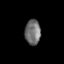
Tissue: prostate
Cell type: Epithelial cells
Senescence score: 0.3447
Nuclear area (px): 392
Mean DAPI intensity: 110.393